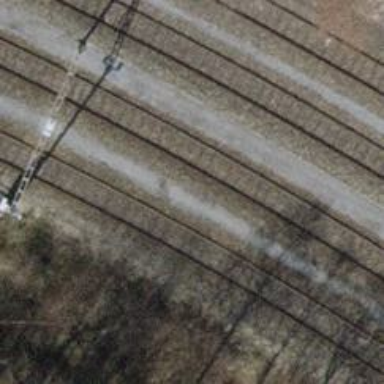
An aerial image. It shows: Single railway spur track.